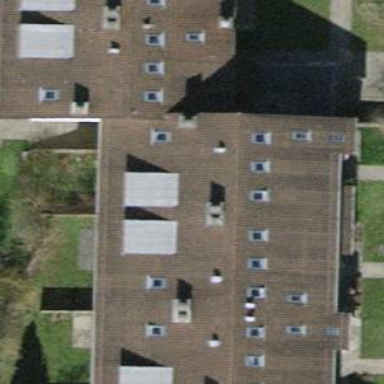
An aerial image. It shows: Semidetached house with gabled roof covered in tiles.